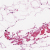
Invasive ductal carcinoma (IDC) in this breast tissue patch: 0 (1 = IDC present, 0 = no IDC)